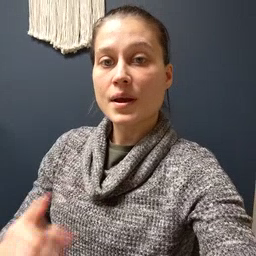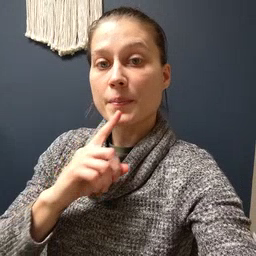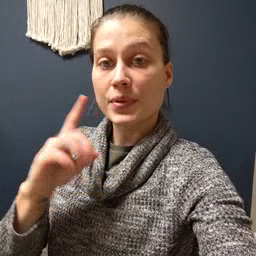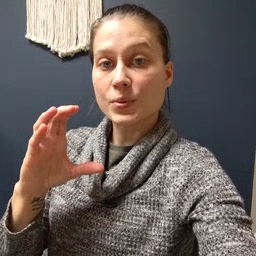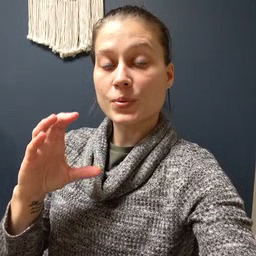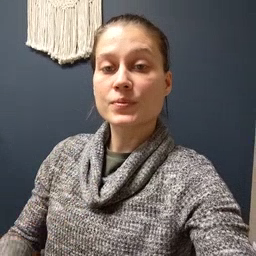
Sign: balloon